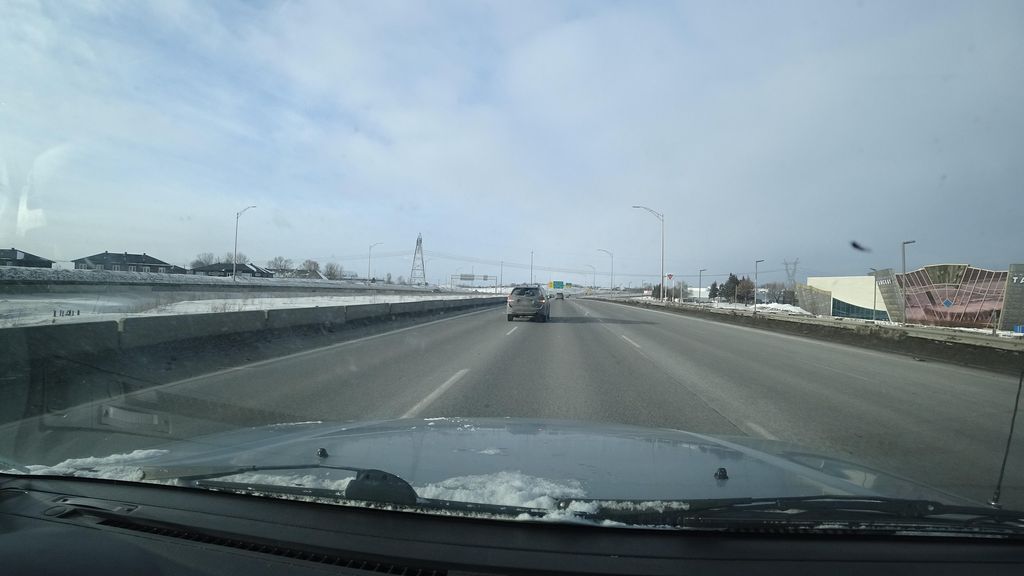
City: quebec_city